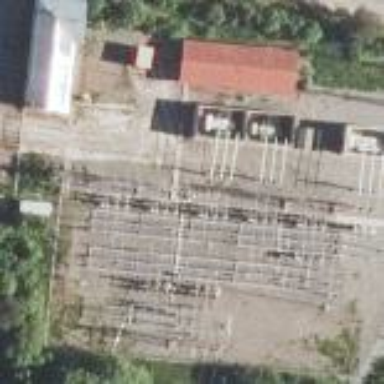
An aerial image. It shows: Substation for power supply.